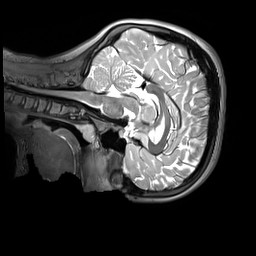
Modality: T2w
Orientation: sagittal
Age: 12
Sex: female
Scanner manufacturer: siemens
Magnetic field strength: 3 T
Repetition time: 3.2 s
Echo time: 0.408 s